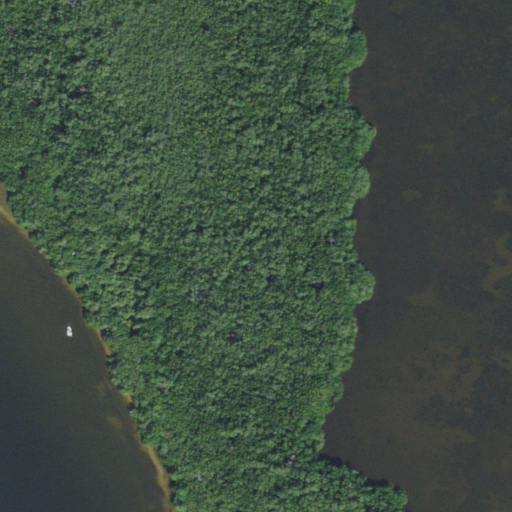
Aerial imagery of island in Florida named Merwin Key containing woody wetlands, herbaceous wetlands, and open water